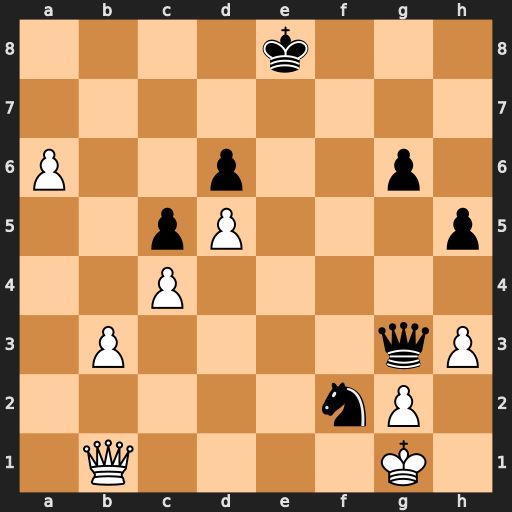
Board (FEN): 4k3/8/P2p2p1/2pP3p/2P5/1P4qP/5nP1/1Q4K1
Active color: w
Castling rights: -
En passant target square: -
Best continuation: Qe1+ Kd8 Qxf2